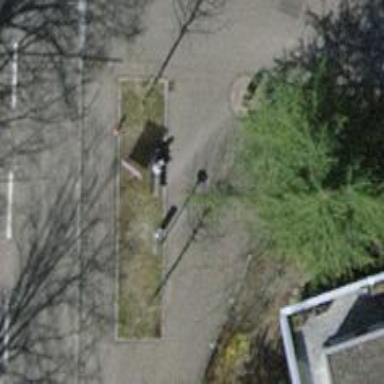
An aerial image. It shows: Brown bench in the vicinity.